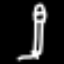
Label: pencil